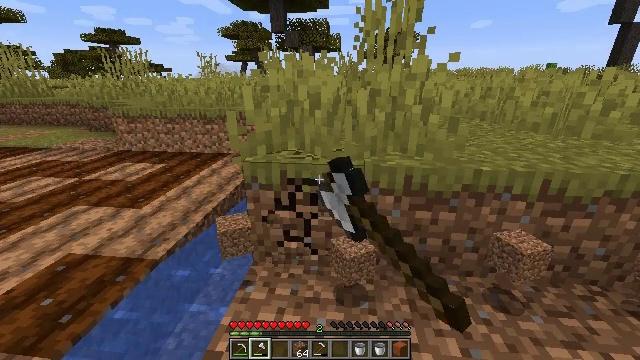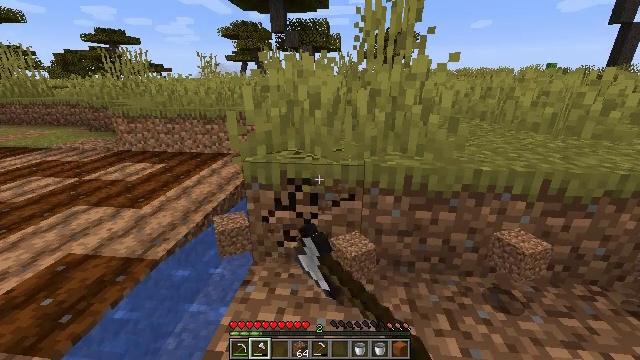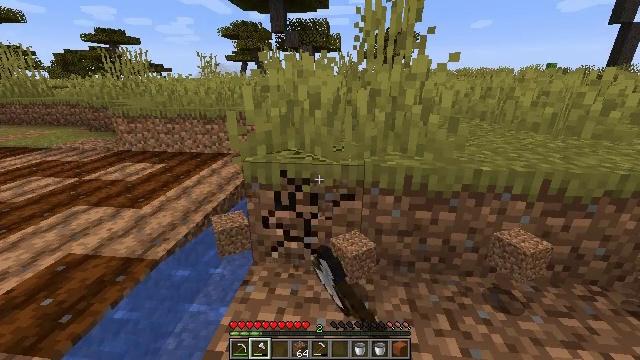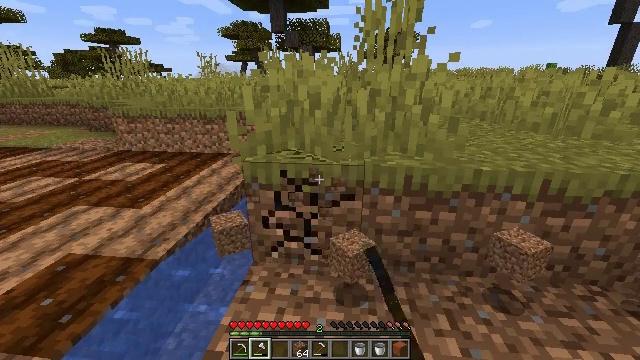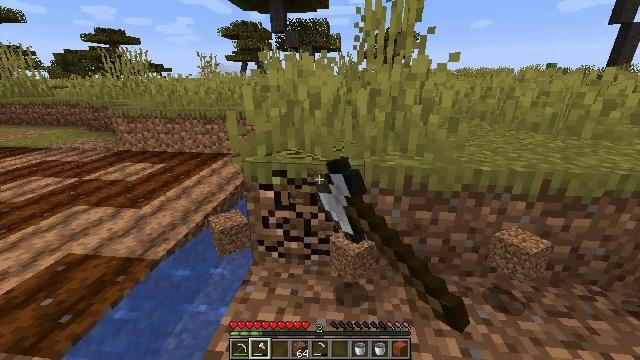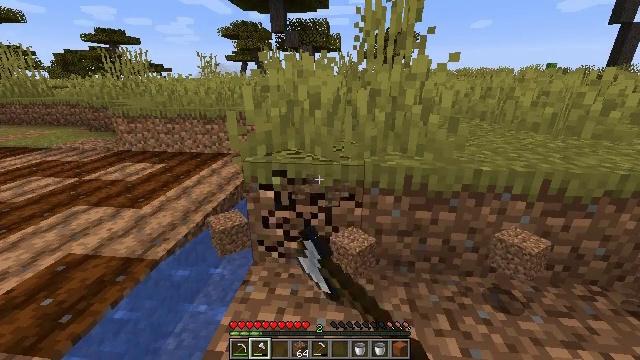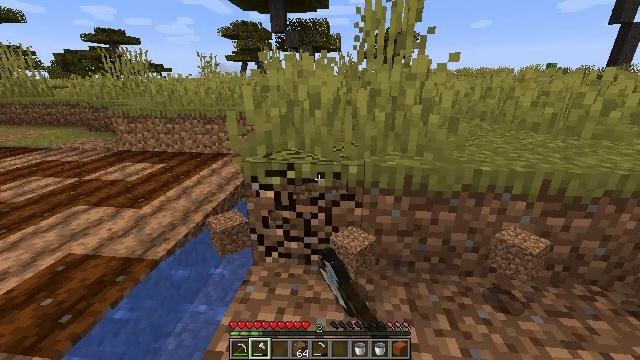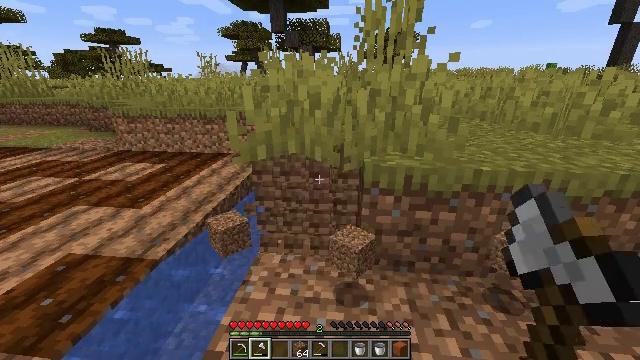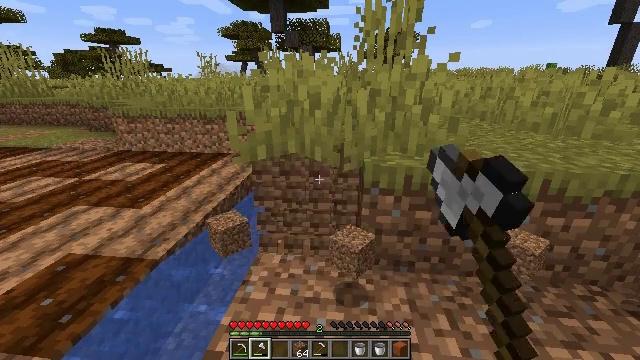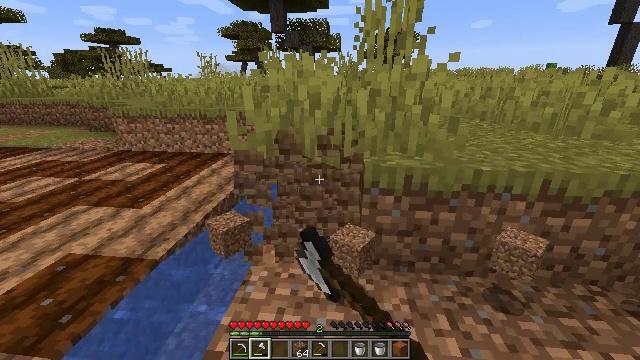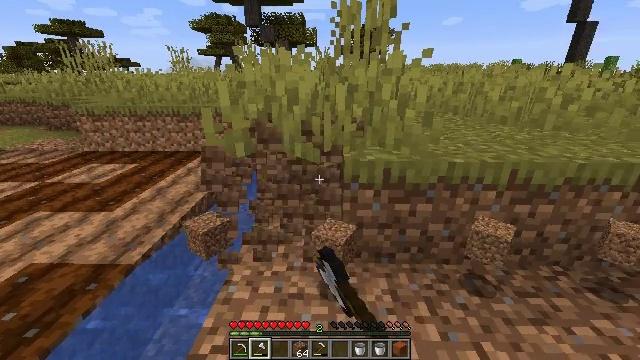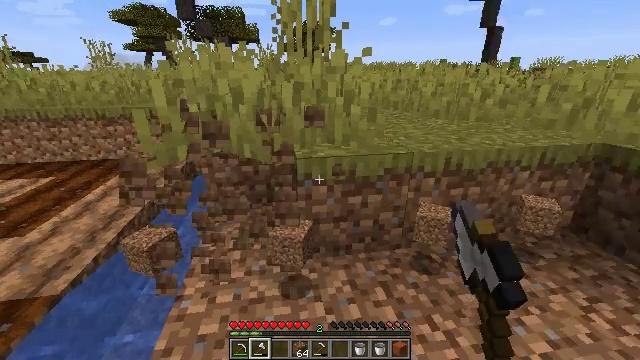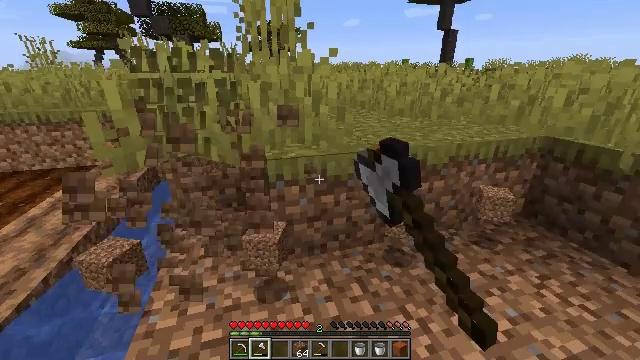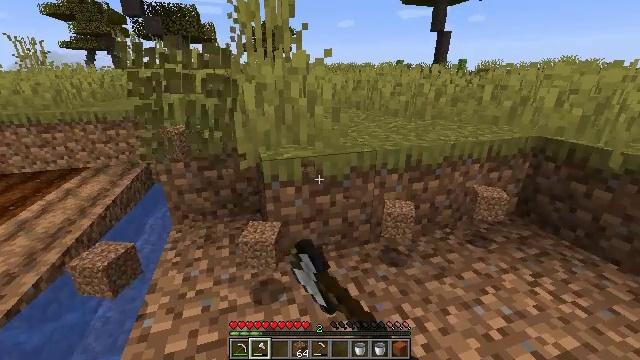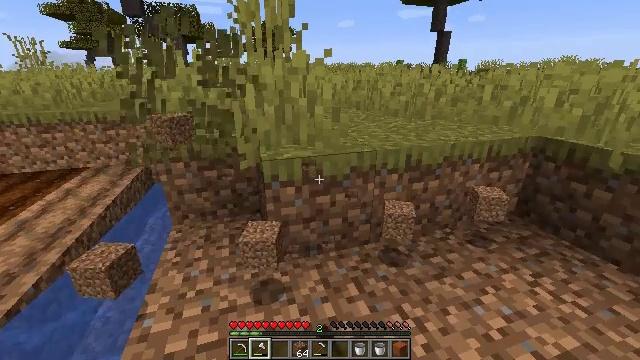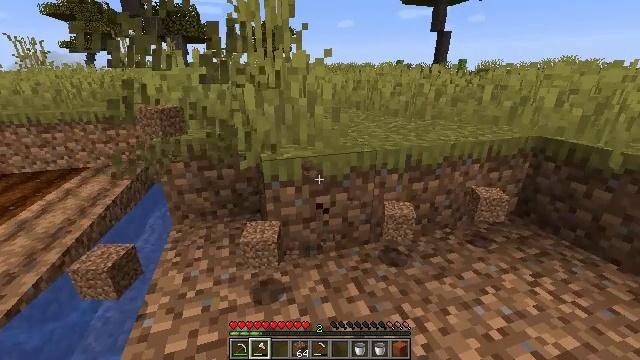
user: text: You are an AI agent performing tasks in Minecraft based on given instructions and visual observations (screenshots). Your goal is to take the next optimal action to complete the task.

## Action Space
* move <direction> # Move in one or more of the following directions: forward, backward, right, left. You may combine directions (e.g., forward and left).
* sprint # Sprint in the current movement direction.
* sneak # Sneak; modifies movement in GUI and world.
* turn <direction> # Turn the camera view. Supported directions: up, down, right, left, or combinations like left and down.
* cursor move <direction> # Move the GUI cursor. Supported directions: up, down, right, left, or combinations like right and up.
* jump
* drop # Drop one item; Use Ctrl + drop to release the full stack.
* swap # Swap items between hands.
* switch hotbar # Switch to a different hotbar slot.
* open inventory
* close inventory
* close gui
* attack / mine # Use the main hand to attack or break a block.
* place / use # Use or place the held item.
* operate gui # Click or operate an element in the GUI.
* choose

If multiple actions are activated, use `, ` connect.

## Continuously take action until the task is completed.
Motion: motion action
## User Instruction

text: Collect the grass block using a shovel.
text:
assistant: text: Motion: attack / mine
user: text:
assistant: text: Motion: attack / mine
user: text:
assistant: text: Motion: attack / mine
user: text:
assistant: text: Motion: attack / mine
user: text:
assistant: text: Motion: attack / mine
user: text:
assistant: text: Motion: attack / mine
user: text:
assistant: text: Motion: attack / mine
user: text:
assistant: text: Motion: attack / mine
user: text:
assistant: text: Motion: attack / mine
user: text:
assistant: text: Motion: turn right, attack / mine
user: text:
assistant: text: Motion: turn right, attack / mine
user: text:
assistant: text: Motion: turn right, attack / mine
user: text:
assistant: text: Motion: turn right, attack / mine
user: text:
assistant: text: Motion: attack / mine
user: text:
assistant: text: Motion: attack / mine
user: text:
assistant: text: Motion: attack / mine
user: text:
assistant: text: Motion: attack / mine
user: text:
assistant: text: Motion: attack / mine
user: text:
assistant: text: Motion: attack / mine
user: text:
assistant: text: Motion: attack / mine
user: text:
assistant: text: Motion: attack / mine
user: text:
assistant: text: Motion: attack / mine
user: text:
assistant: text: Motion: attack / mine
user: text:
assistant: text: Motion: attack / mine
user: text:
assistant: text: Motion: attack / mine
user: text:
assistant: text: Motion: attack / mine
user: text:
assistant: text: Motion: attack / mine
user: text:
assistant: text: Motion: attack / mine
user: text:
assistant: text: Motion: attack / mine
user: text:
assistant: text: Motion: attack / mine